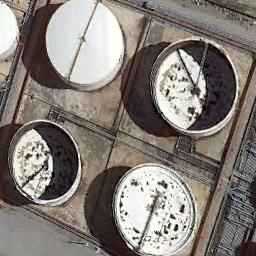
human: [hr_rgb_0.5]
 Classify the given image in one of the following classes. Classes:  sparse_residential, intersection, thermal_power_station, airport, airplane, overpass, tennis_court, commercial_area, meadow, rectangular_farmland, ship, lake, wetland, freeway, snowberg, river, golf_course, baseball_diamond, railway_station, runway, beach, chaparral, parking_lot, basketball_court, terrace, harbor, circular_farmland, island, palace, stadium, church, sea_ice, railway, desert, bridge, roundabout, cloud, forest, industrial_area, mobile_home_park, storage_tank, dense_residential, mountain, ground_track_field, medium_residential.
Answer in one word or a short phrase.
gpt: storage_tank